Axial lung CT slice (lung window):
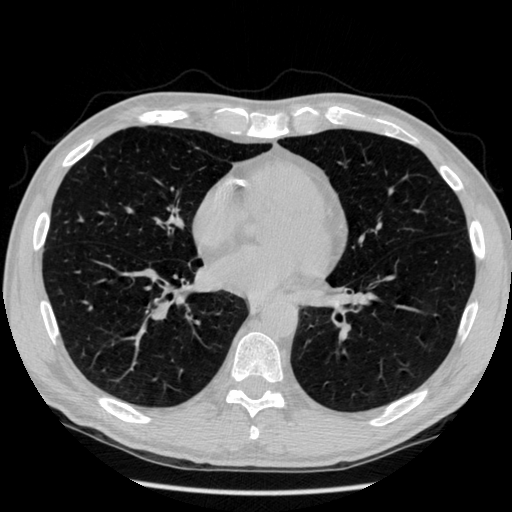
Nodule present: no